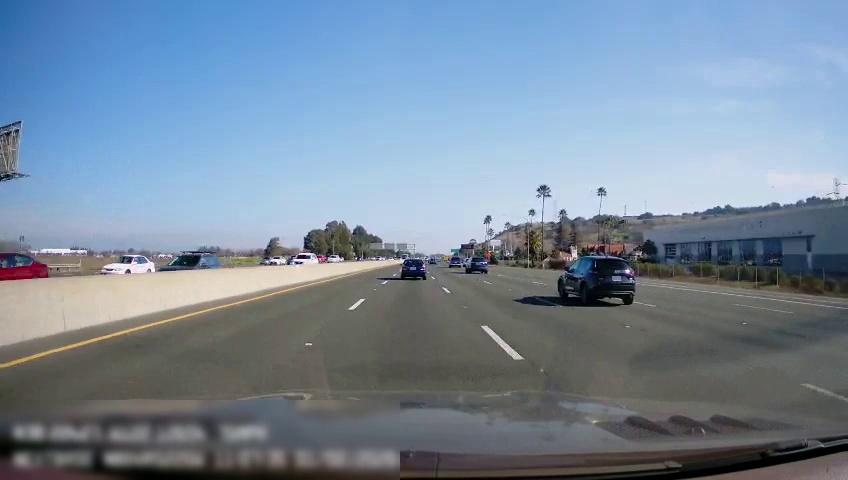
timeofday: Day
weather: Sunny
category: Drivable Space
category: Vehicles | SUV
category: Vehicles | SUV
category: Vehicles | SUV
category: Vehicles | SUV
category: Vehicles | Car
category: Vehicles | SUV
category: Vehicles | Car
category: Vehicles | SUV
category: Vehicles | Car
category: Vehicles | Car
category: Vehicles | SUV
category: Lanes | Alternate Lane
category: Lanes | Current Lane
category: Lanes | Current Lane
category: Lanes | Alternate Lane
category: Lanes | Alternate Lane
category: Lanes | Alternate Lane
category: Lanes | Alternate Lane
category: Lanes | Alternate Lane
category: Lanes | Alternate Lane
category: Traffic | Signs
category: Traffic | Signs
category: Traffic | Signs
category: Traffic | Signs
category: Traffic | Signs